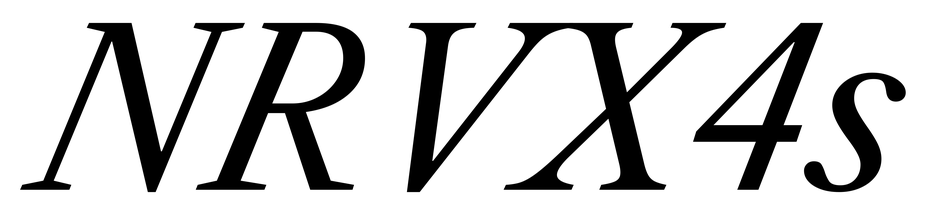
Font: LibreCaslonText-Italic_Italic